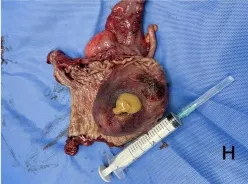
Representative surgical images. (F-I) Postoperative cyst specimen showing the smooth cyst wall and presence of fluid. The cyst is located in the ileocecal region.
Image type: medical_photograph (other_medical_photograph)